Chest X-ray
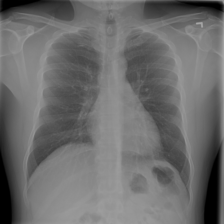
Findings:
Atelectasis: negative
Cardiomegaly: negative
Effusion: negative
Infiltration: positive
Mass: negative
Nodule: negative
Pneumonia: negative
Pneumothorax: negative
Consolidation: negative
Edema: negative
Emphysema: negative
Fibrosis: negative
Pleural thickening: negative
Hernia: negative